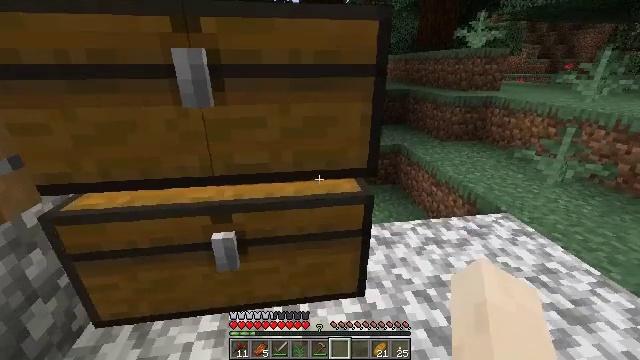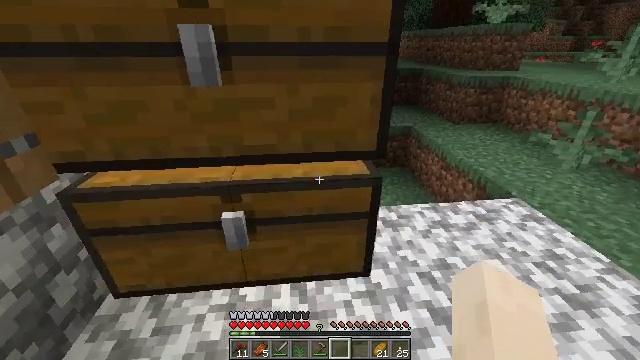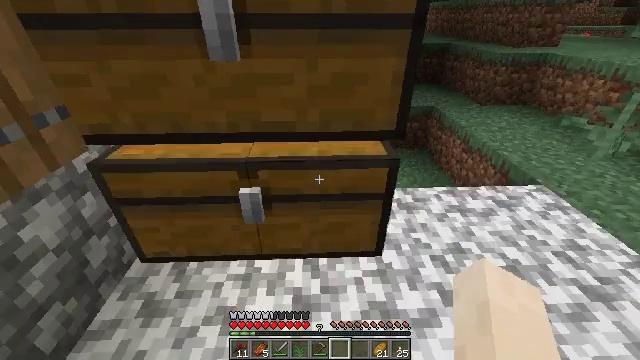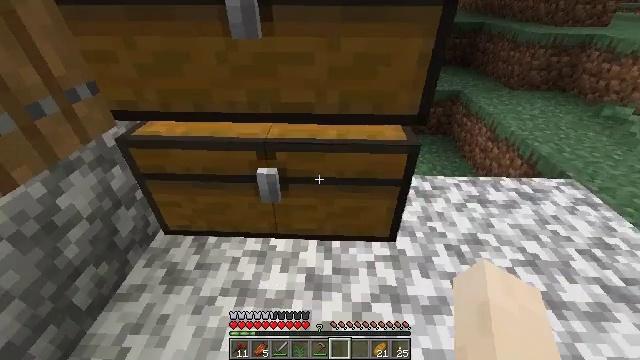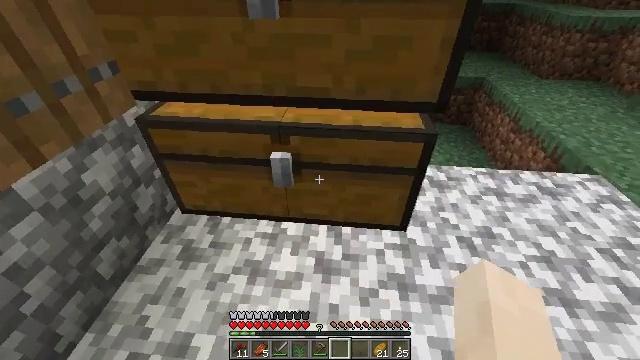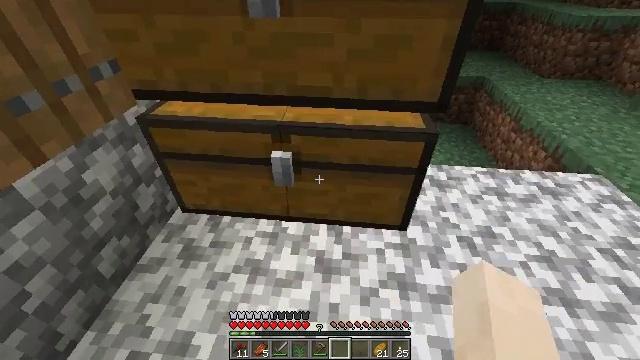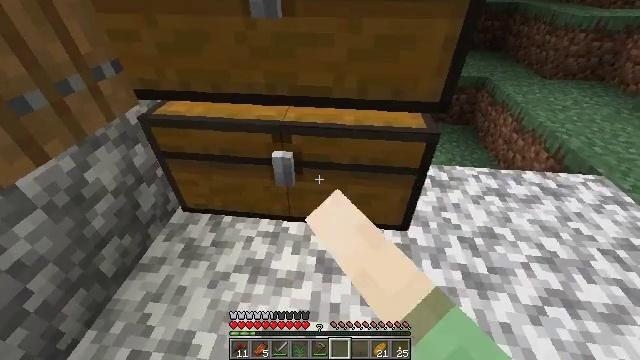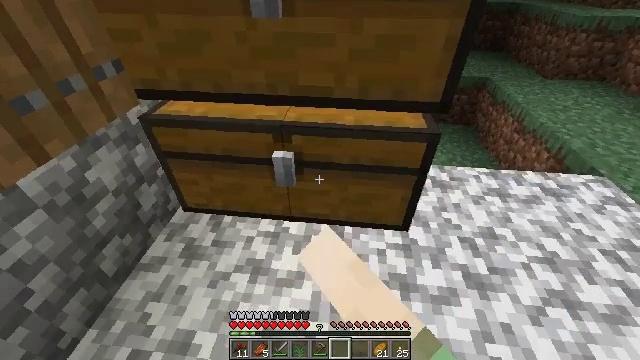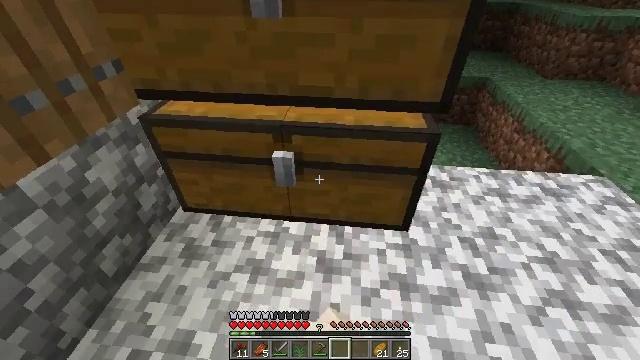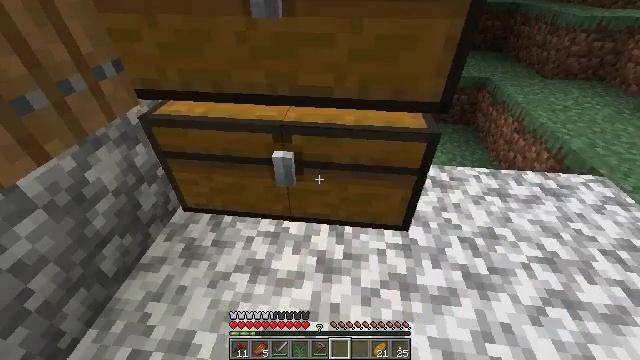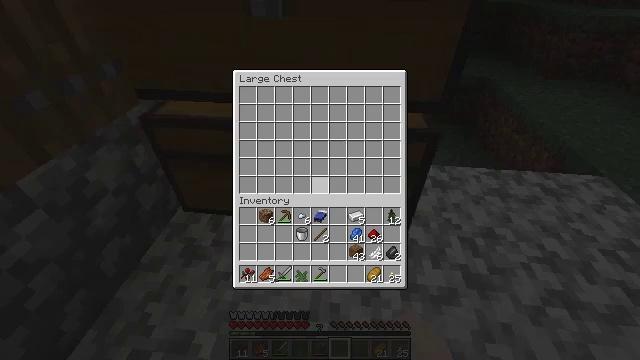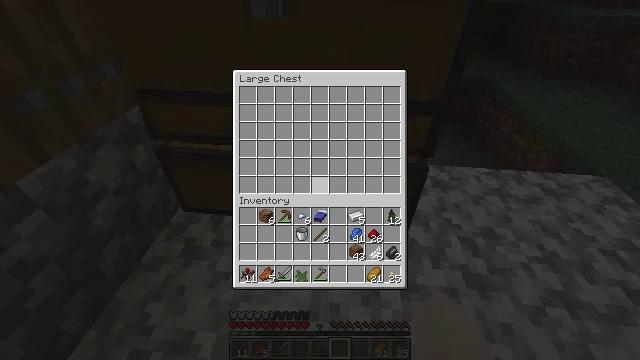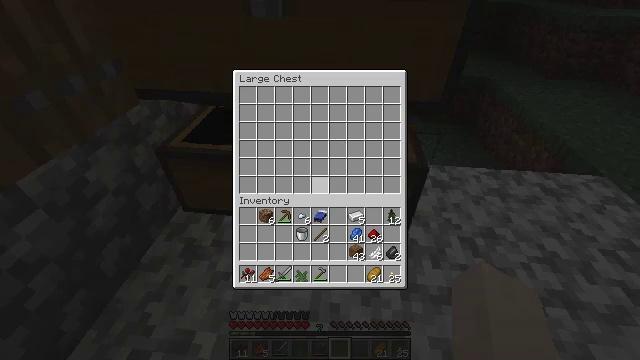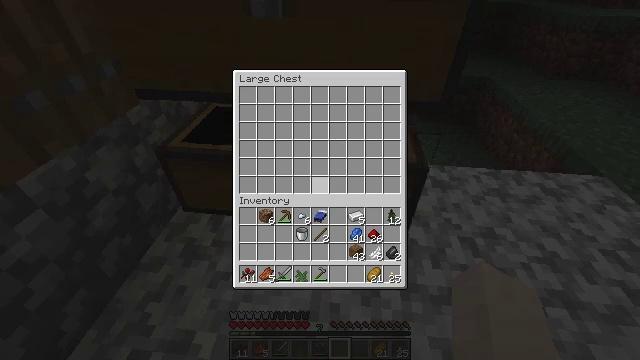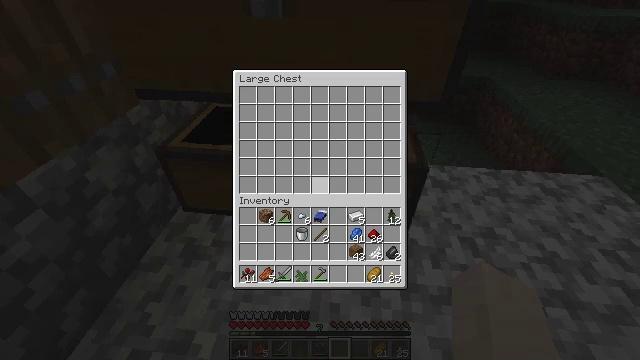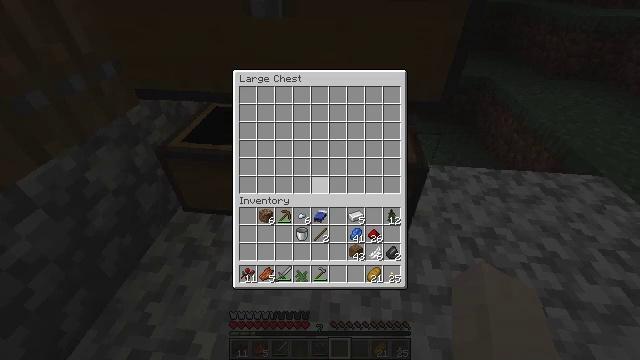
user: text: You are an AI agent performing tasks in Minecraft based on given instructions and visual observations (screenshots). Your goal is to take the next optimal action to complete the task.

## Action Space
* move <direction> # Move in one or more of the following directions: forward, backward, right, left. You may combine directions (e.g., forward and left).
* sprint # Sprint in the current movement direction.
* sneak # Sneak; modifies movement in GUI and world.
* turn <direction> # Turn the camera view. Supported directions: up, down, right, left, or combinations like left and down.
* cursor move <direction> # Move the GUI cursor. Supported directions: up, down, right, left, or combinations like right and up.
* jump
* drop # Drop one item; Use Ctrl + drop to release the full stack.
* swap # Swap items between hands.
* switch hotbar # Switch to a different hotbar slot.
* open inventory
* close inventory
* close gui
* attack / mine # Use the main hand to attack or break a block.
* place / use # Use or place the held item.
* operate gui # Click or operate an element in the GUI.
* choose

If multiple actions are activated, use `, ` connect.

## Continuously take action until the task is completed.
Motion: motion action
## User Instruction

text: Drop a large fern.
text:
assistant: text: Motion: turn left and down
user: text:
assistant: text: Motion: turn left and down
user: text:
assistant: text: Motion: turn left and down
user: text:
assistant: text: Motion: turn left and down
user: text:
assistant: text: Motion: use / place
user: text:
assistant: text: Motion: use / place
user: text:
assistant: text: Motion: use / place
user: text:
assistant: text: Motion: no_op
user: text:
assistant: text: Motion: no_op
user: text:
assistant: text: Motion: no_op
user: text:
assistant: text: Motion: no_op
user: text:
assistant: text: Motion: no_op
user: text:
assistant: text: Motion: no_op
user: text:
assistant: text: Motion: no_op
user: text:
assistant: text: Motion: no_op
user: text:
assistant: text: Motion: no_op
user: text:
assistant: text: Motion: no_op
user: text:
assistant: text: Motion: no_op
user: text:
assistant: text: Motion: cursor move right and down
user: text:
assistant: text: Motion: no_op
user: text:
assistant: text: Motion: cursor move down
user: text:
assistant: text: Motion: sneak
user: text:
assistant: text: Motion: sneak
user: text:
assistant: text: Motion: sneak
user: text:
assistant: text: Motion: sneak
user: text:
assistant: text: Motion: sneak
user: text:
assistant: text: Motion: sneak
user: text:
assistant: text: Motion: sneak
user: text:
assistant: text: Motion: sneak
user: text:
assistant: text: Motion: sneak